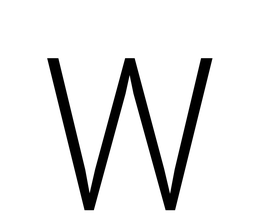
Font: Roboto_Condensed_ExtraLight